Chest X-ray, PA view. Patient: 54 years old, sex M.
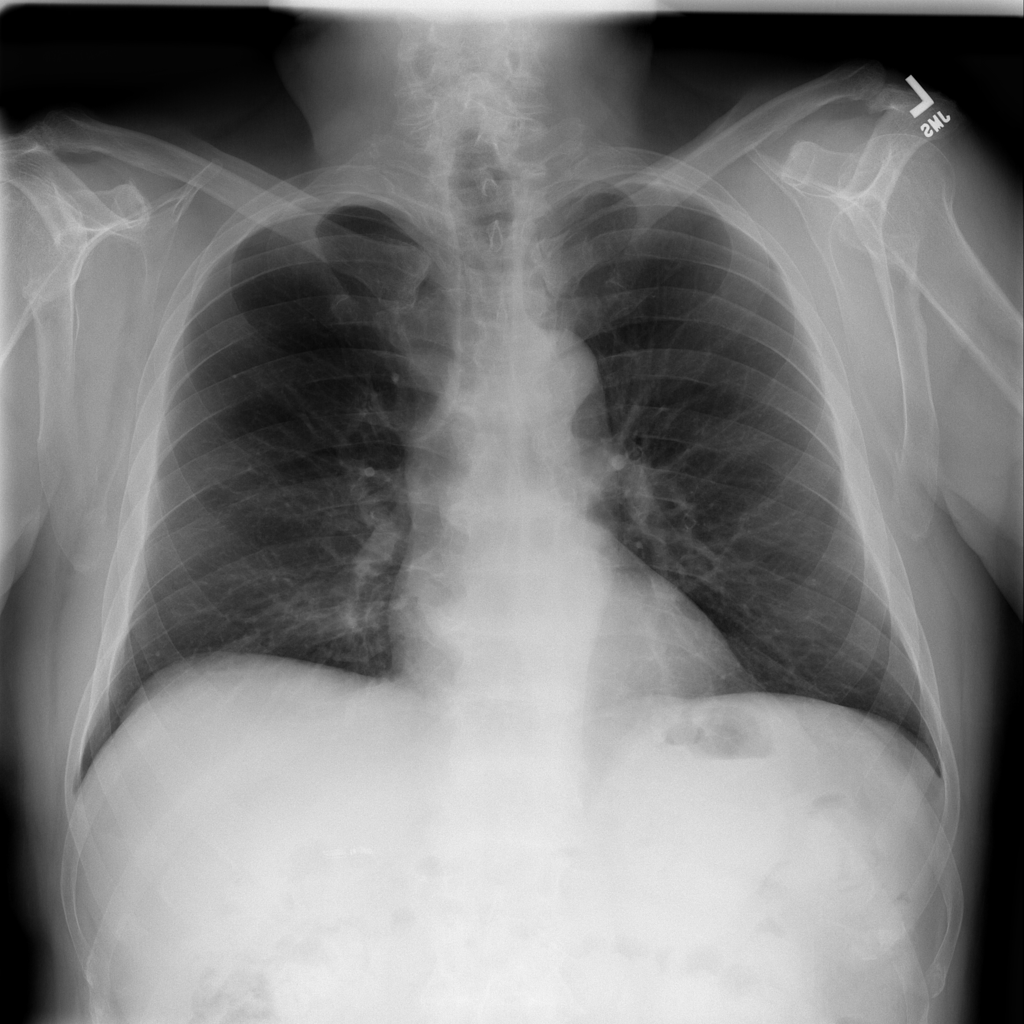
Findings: No Finding